Chest X-ray. View position: PA
Patient age: 74
Patient sex: F
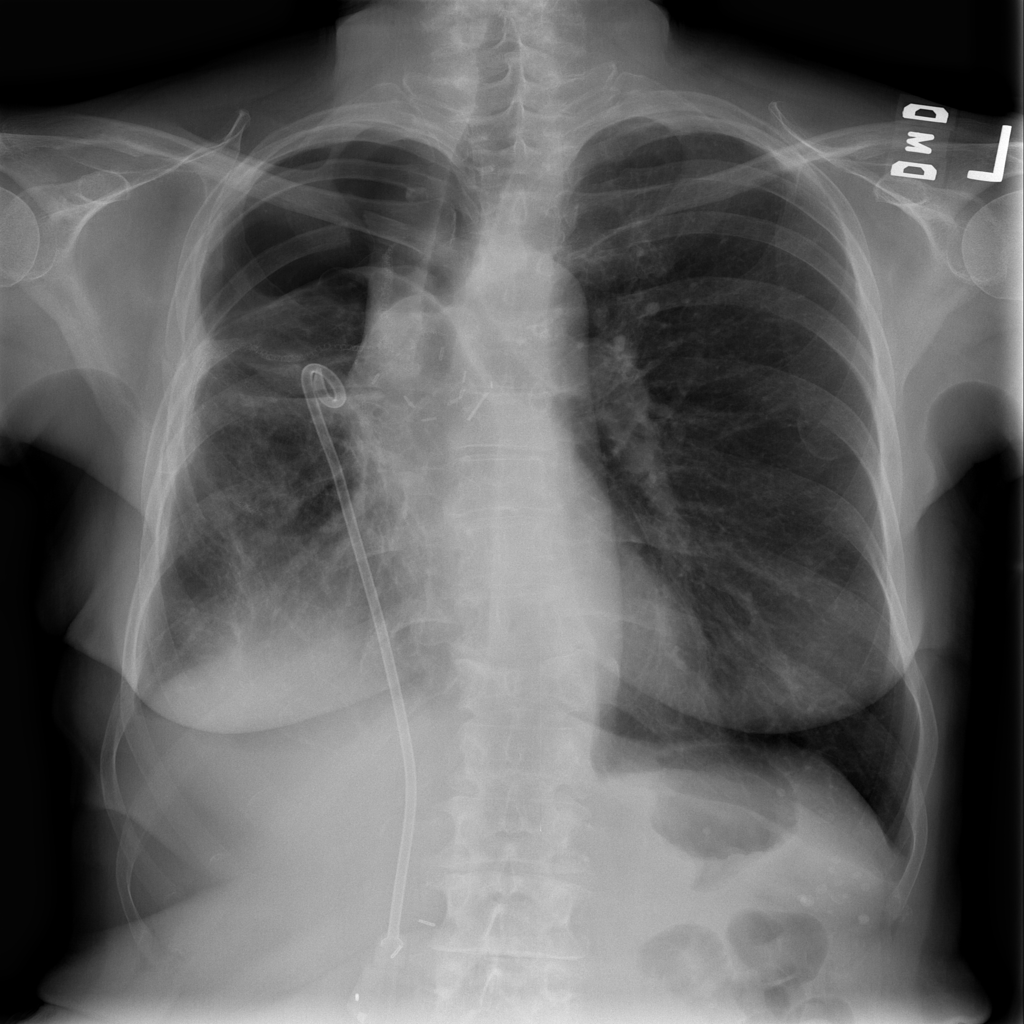
Finding: Pneumothorax